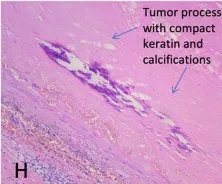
(H) Microscopy depicting the compact keratin and calcifications.
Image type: pathology (h&e)